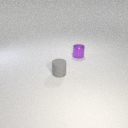
small purple metal cylinder behind small gray rubber cylinder